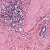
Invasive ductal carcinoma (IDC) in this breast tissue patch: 0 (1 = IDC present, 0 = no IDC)